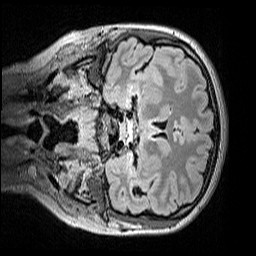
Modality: FLAIR
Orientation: coronal
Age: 12
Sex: female
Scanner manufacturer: siemens
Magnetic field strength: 3 T
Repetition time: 5 s
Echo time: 0.388 s